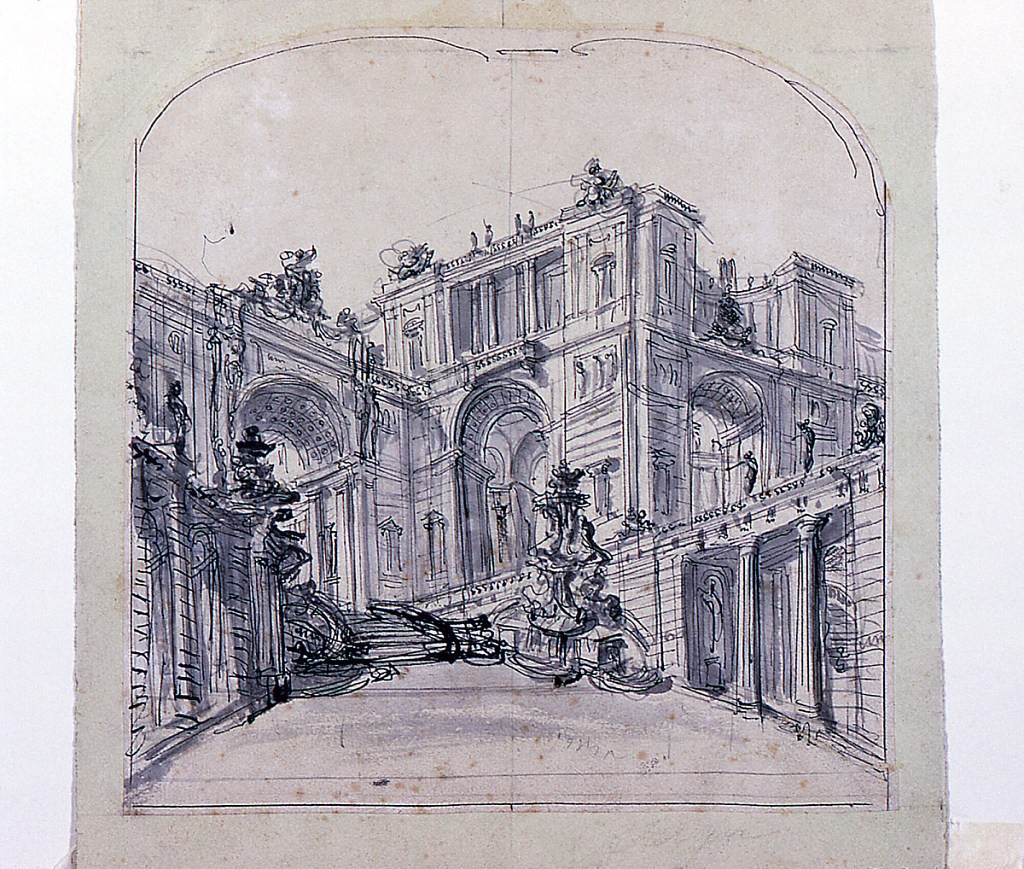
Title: Stage Design: Palace Architecture
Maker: Unknown, Italian
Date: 1700–1750
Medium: Brush and gray wash, pen and ink, black chalk on laid paper
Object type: Drawing
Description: Vertical drawing with ruled border curved at top, showing palace façade seen  from the side.